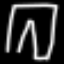
Label: pants